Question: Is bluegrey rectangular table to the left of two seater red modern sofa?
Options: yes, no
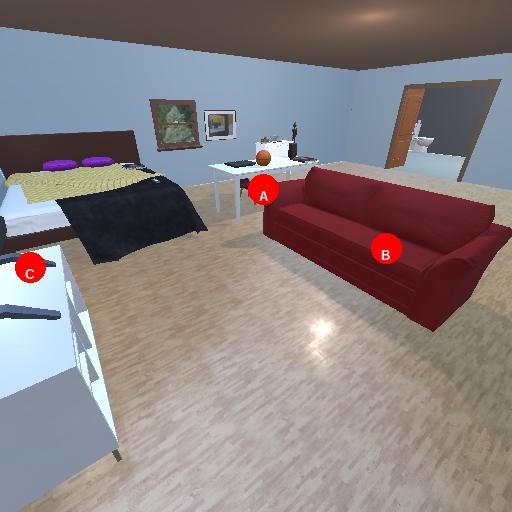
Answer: yes